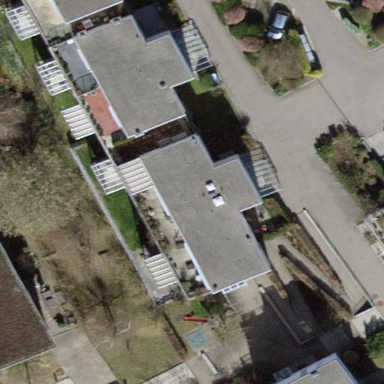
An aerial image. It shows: Residential building with flat roof.